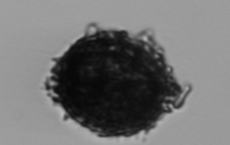
Label: Thalassiosira_TAG_external_detritus